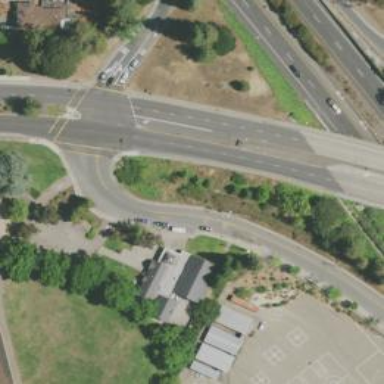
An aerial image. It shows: Secondary road with asphalt surface. There is separate sidewalk and shared cycleway.